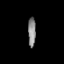
Tissue: prostate
Cell type: Fibroblasts
Senescence score: 0.7166
Nuclear area (px): 223
Mean DAPI intensity: 136.238